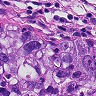
Metastatic tissue present: yes